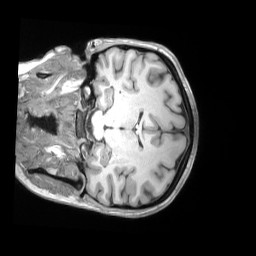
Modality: T1w
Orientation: coronal
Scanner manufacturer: siemens
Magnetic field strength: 3 T
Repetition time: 2.53 s
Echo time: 0.00169 s